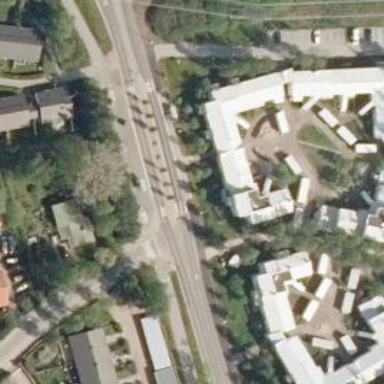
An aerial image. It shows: Uncontrolled crossing on the road.